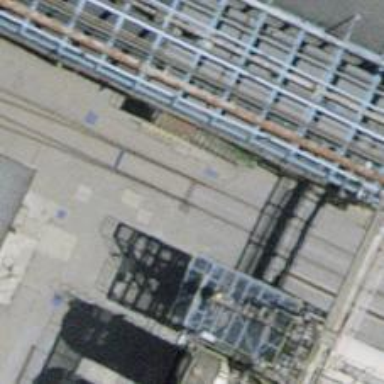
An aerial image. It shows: Railway switch.